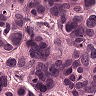
Metastatic tissue present: yes